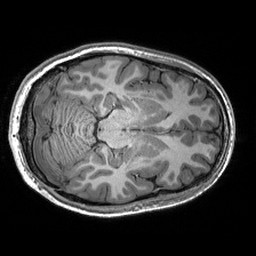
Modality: T1w
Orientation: axial
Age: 25
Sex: male
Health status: healthy
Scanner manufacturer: siemens
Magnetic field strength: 3 T
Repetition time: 2.53 s
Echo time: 0.00288 s